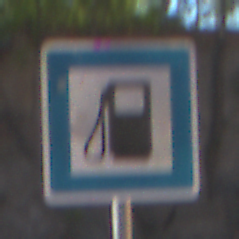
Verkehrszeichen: Tankstelle
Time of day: MorningAfternoon
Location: Outdoor (Suburban)
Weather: PartlyCloudy
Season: NotSpecified
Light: Natural